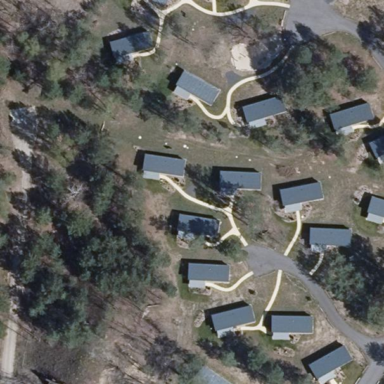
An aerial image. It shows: Resort located in leisure land.